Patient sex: M
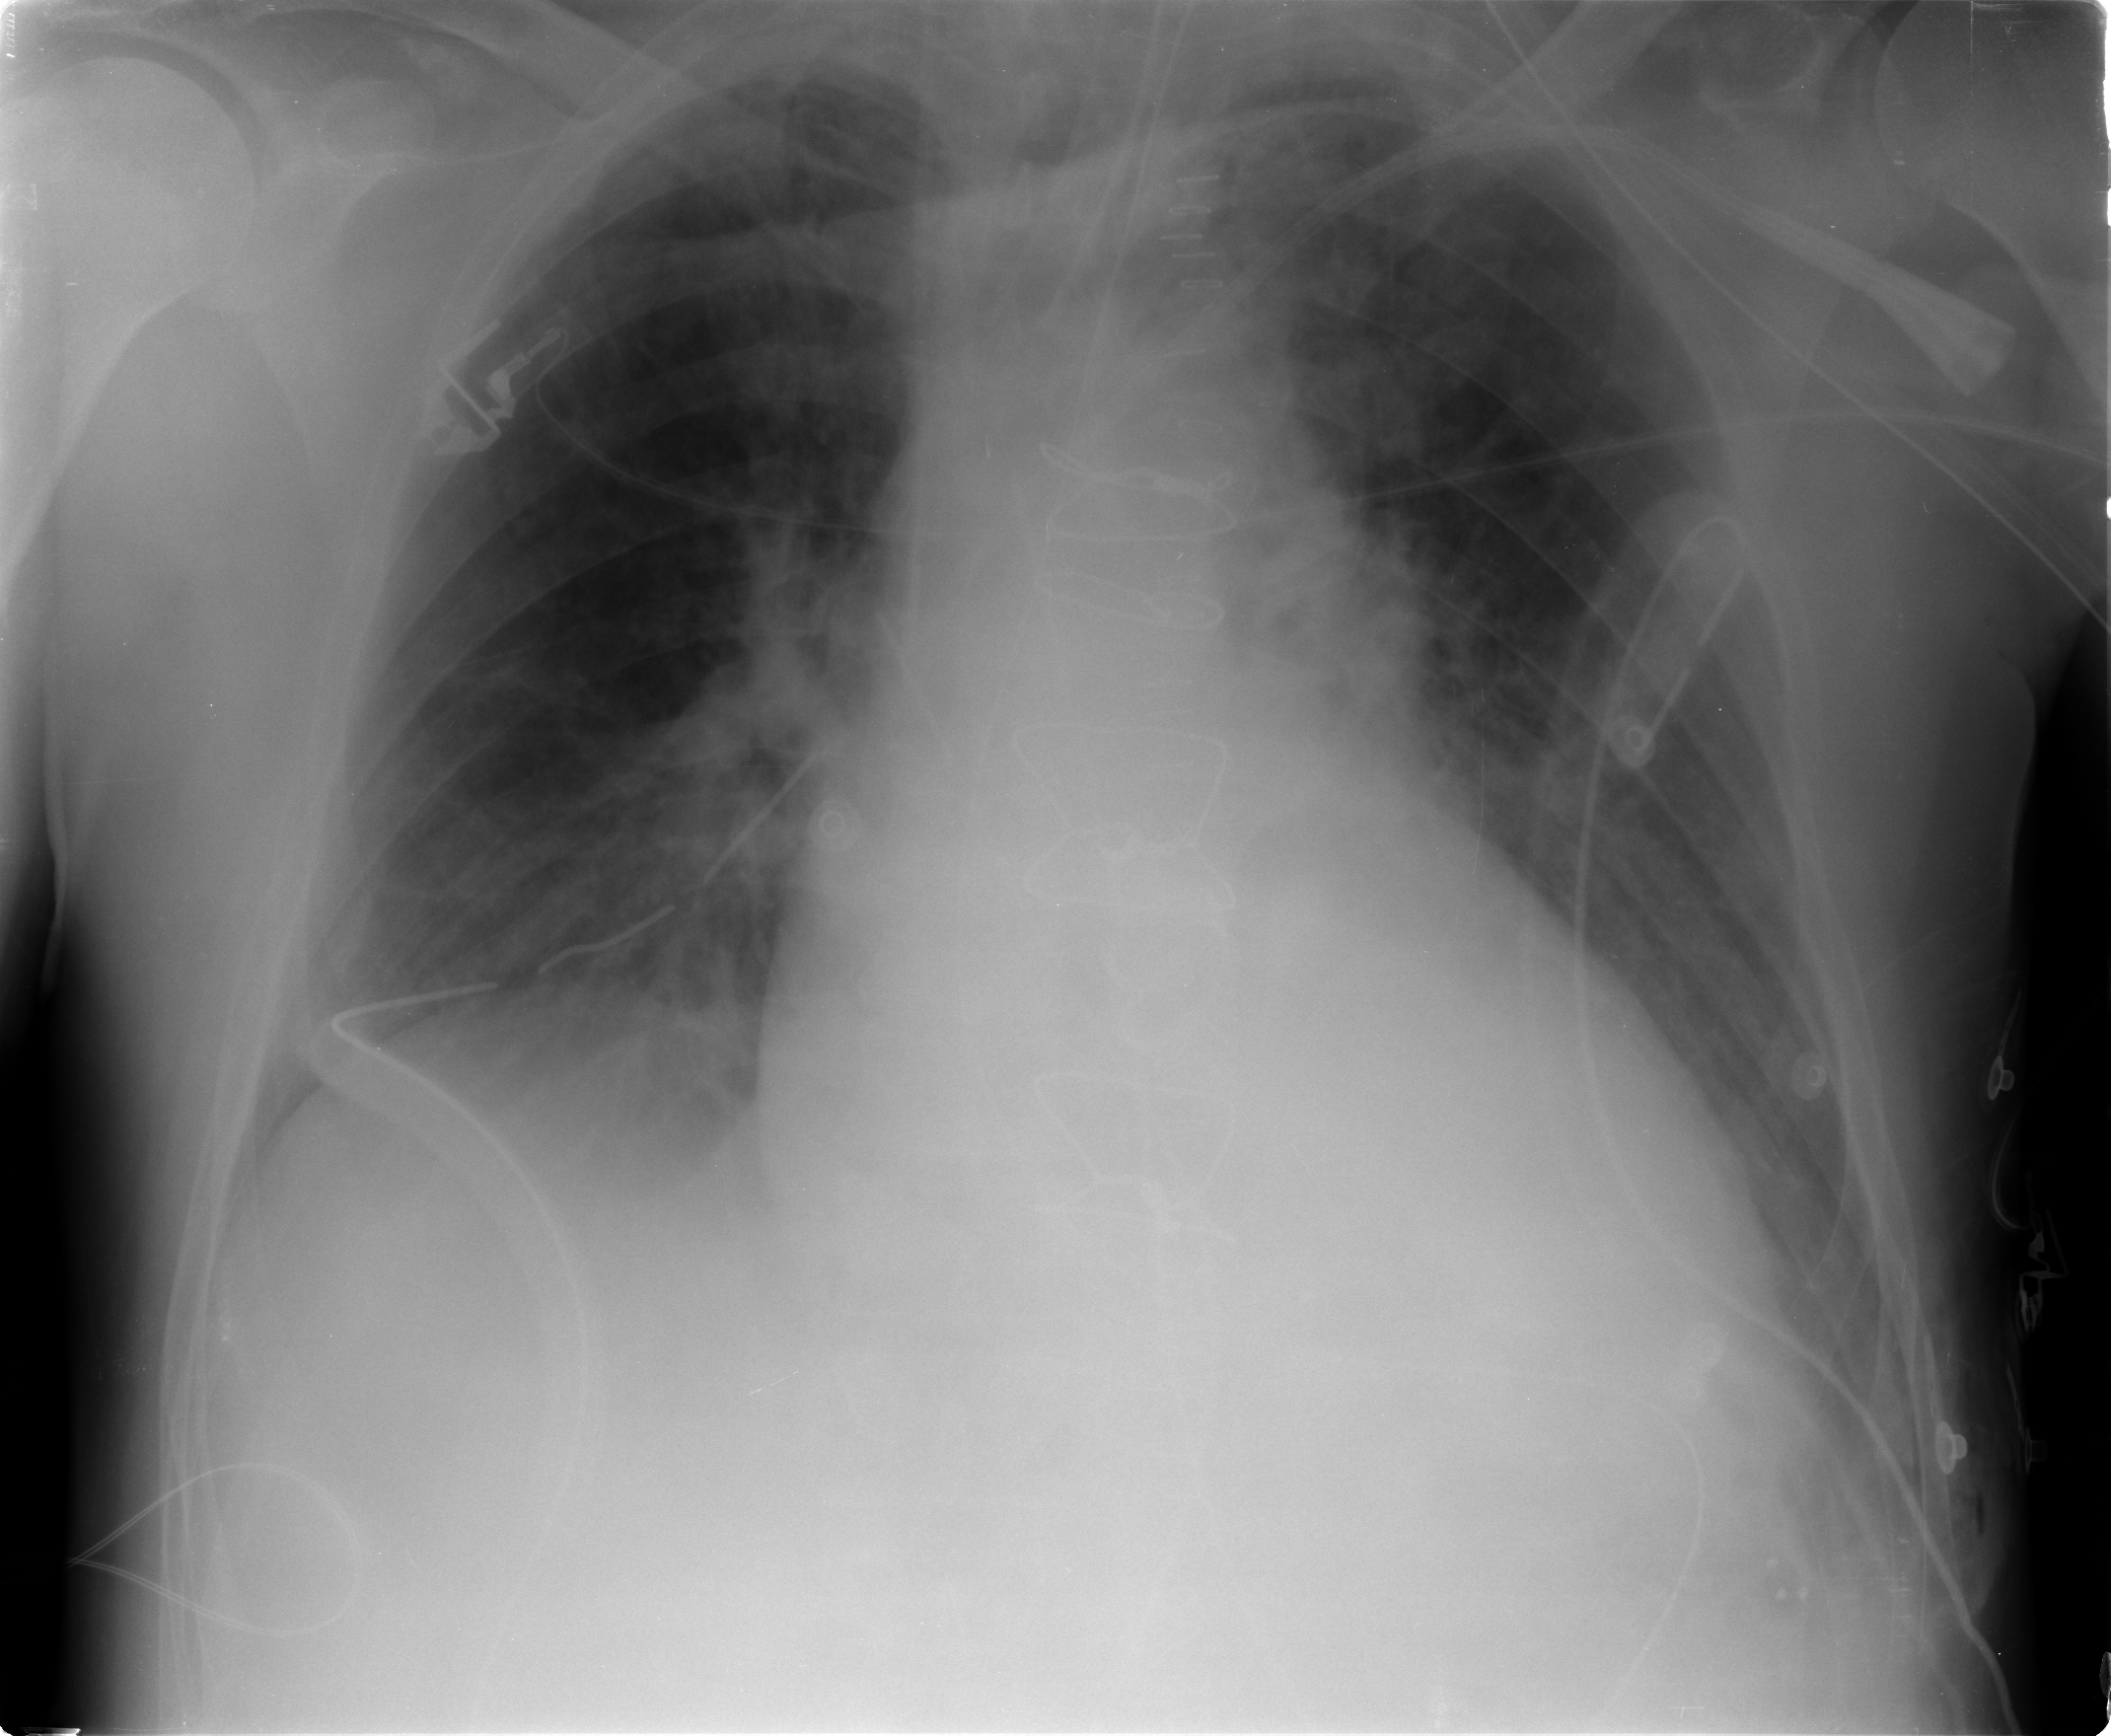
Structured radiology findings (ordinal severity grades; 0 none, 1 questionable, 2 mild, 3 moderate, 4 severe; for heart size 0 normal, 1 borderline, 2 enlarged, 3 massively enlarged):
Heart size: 2
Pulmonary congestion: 2
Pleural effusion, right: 0
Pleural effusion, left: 0
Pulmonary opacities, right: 0
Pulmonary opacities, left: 0
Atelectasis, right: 2
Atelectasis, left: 2